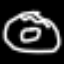
Label: donut